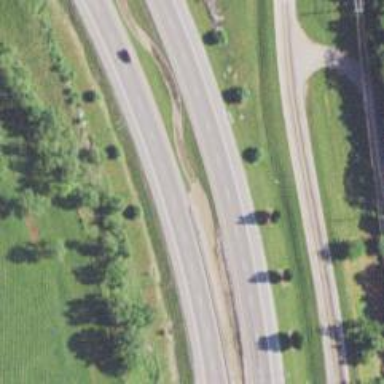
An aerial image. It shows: Trunk highway with expressway features.